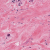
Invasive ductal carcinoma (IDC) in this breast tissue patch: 1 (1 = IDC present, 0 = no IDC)